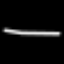
Label: line